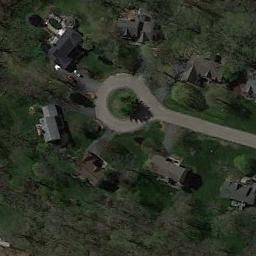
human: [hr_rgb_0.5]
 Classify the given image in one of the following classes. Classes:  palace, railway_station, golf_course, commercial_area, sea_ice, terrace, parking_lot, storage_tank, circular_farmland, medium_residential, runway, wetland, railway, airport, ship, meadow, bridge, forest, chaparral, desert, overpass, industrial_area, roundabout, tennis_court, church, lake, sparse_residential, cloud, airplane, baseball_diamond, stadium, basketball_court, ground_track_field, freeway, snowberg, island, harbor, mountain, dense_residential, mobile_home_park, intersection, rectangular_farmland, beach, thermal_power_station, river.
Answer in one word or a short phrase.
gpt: medium_residential